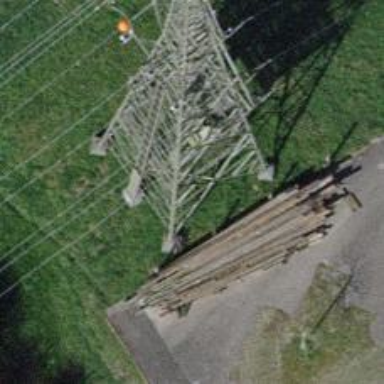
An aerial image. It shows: Three power lines with cables.